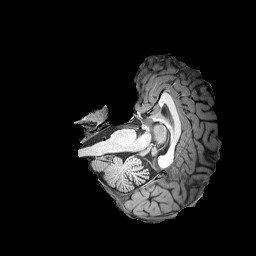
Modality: T1w
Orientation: axial
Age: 20
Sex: female
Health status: healthy